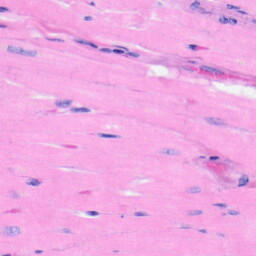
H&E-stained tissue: Heart